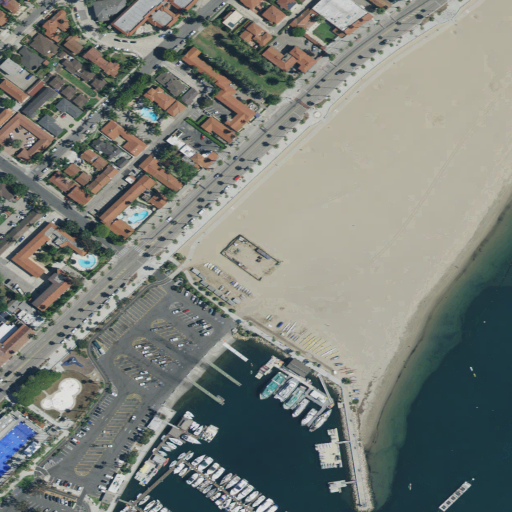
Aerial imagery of beach in California named West Beach containing medium intensity development, herbaceous wetlands, open water, high intensity development, low intensity development, open development, and shrub